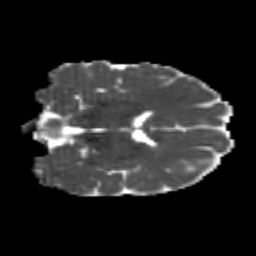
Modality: MD
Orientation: coronal
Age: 24
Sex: male
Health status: healthy
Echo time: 0.074 s